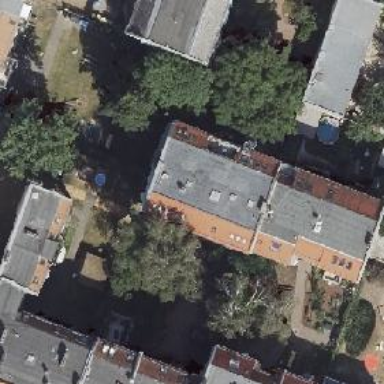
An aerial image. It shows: Building consisting of apartments with double saltbox roof shape.